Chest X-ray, AP view. Patient: 40 years old, sex M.
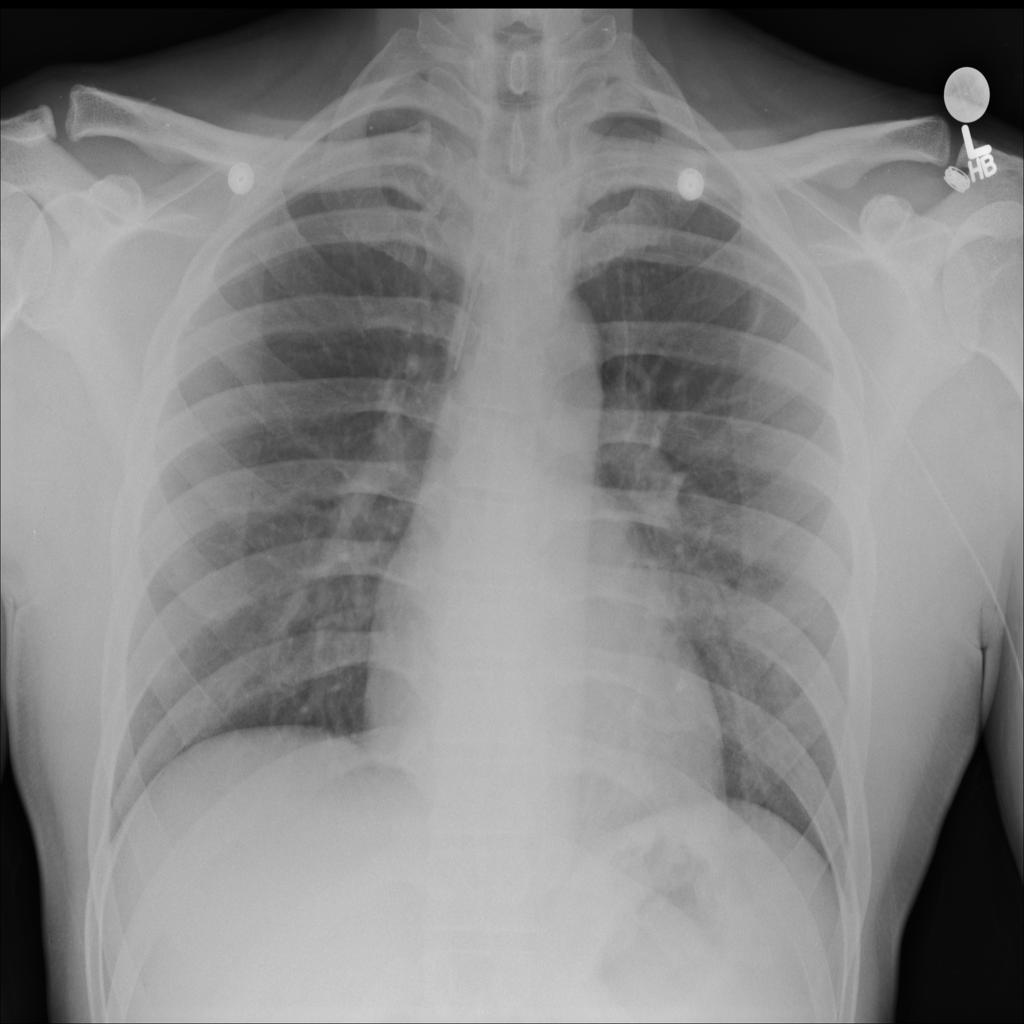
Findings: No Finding